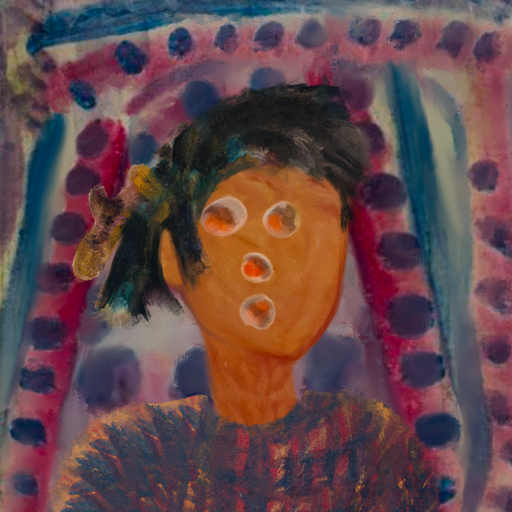
Background: HillGirl, Head And Neck Front: Pious_Lady, Face Front: Rupkatha, Bust: In_The_Sun, Hair Front: Pipe, Head Accessory: Blank, Second Necklace: Blank, Necklace: Blank, Baby: Blank